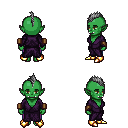
a pixel art fantasy rpg character, female body template, orc, green skin, purple robe, magenta pants, gray mohawk hairstyle, leather bracers, gold boots, four views (front, back, left, right), 2x2 character sprite sheet, small pixel art, hard edges, no anti-aliasing